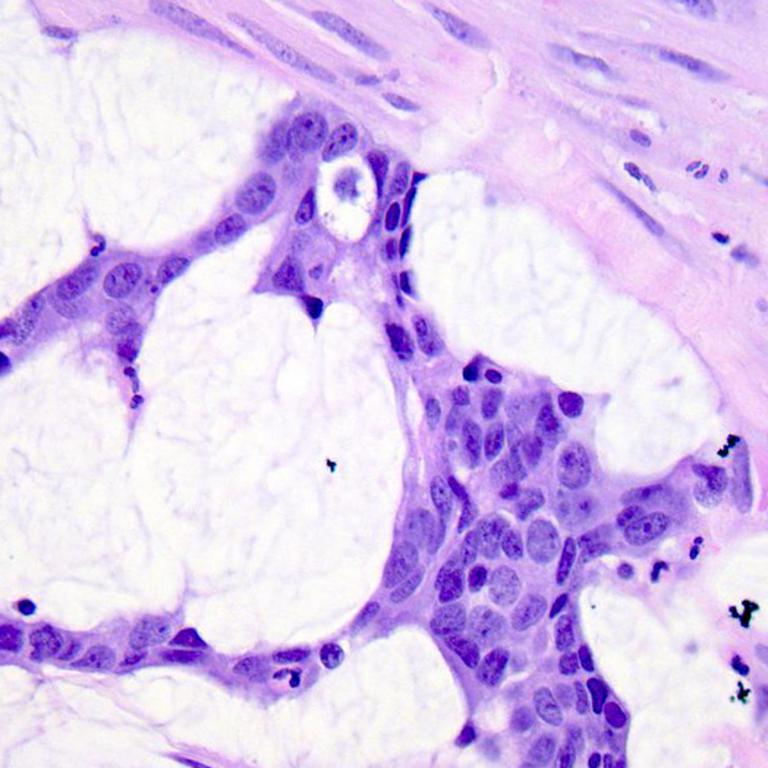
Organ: colon
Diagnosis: adenocarcinomas